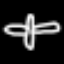
Label: airplane